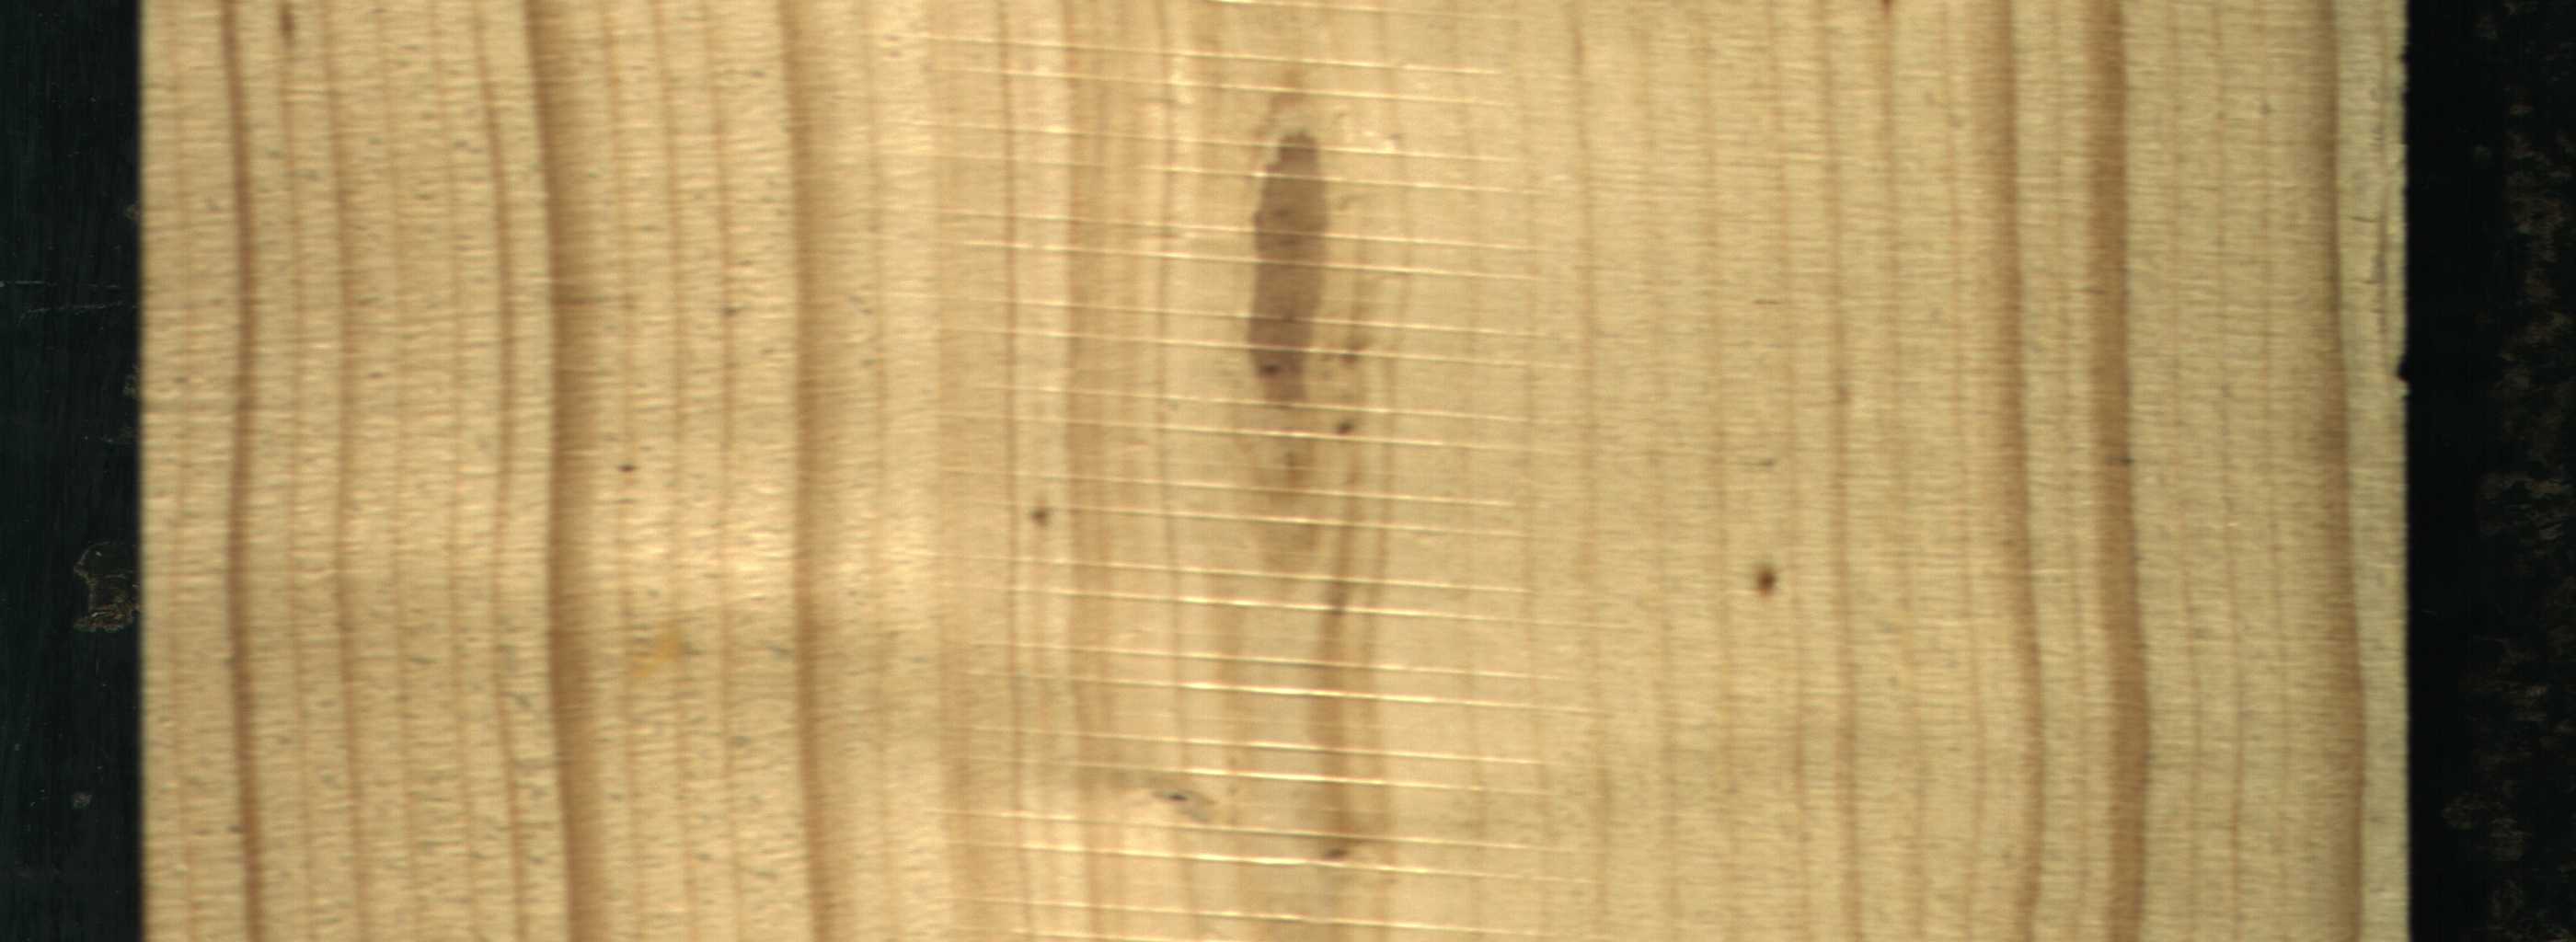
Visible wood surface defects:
Marrow